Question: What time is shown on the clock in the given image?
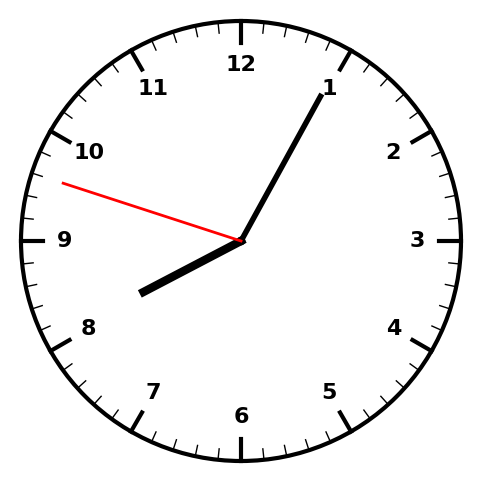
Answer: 08:04:48